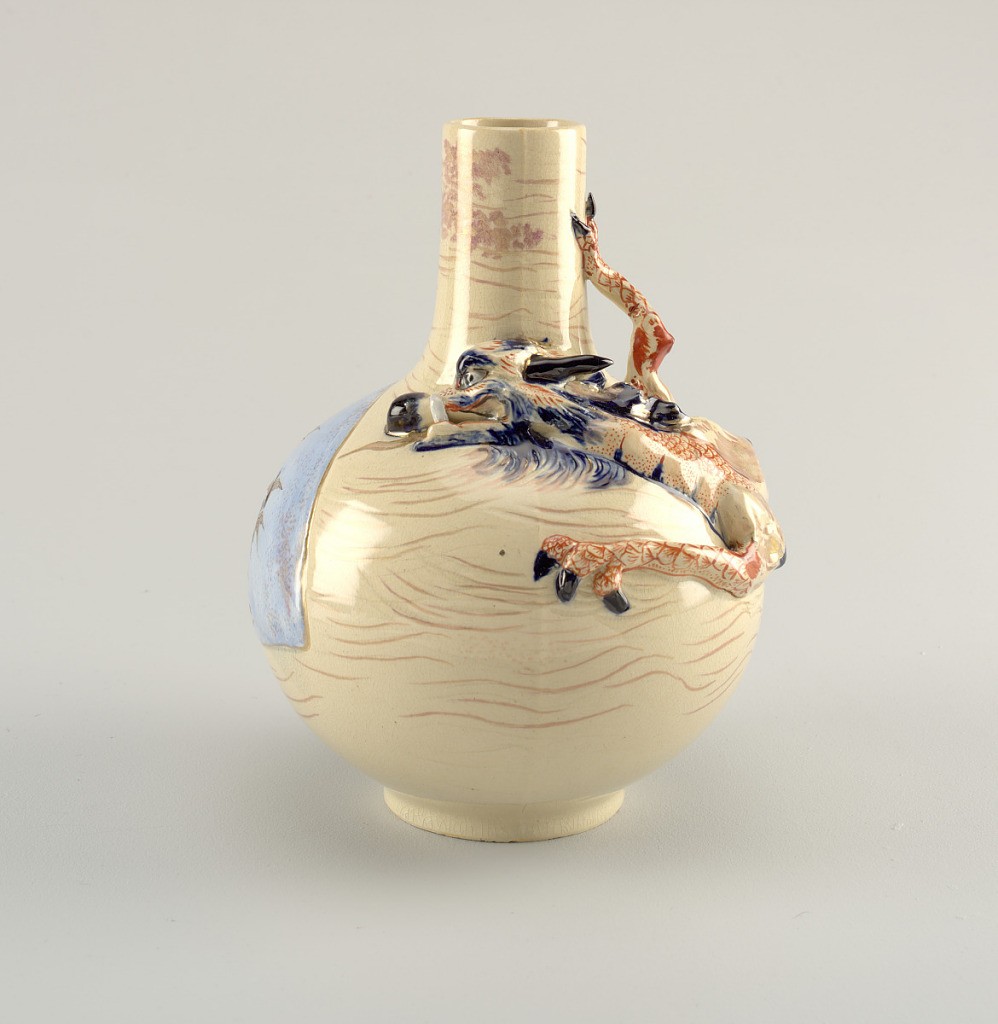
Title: Vase
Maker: Maria Longworth Nichols, American, 1849–1932
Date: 1879–1880
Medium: Glazed stoneware with gilding and applied hand-modeled dragon
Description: Dragon vase (first kiln - in red); cast, cream colored stoneware body with hand-modeled dragon encirling the shoulder and neck in high relief with one leg freestanding. Cobalt blue underglaze and red overglaze decoration; gilt highlights. On reverse, fan-shaped panel of pale underglaze blue painted in overglaze brown with birds flying above cattails and rushes. Allover highly stylized, partially gilded wave pattern. Clear glaze.